Question: What is the status?
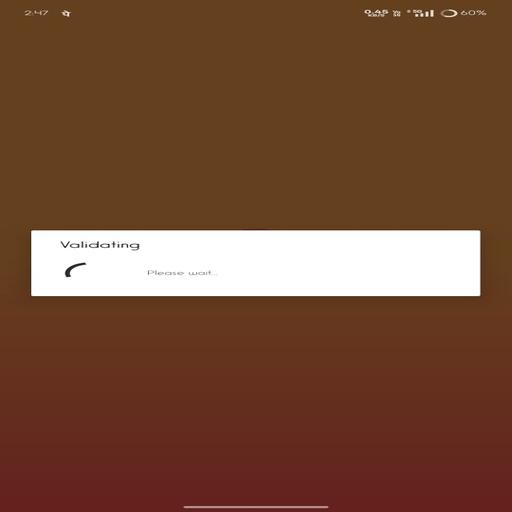
Answer: It is validating.